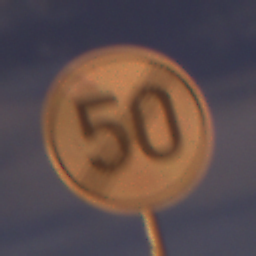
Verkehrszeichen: EndeGeschwindigkeit50
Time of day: Night
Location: Outdoor (Suburban)
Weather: PartlyCloudy
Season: NotSpecified
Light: Artificial